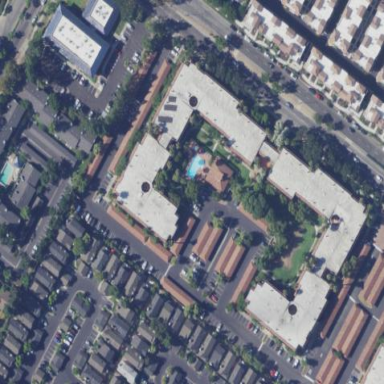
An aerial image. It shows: Building.